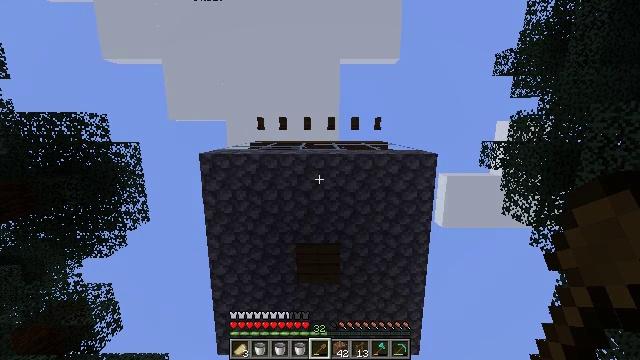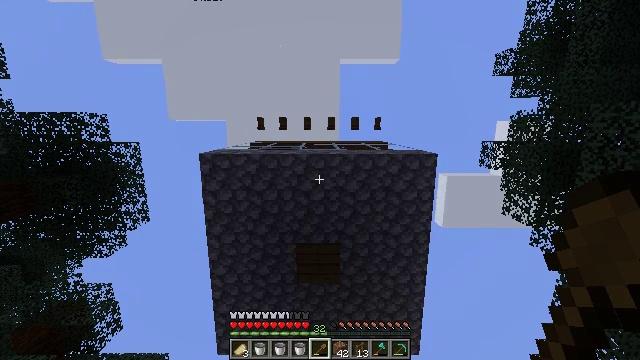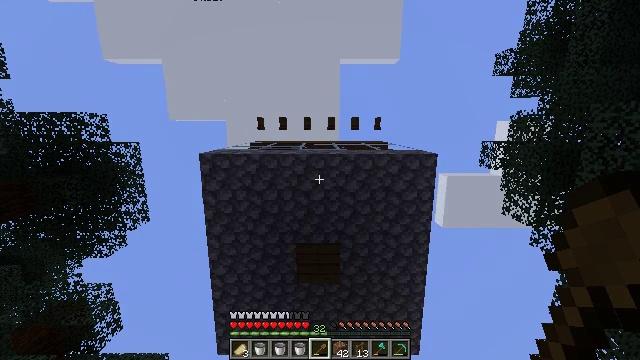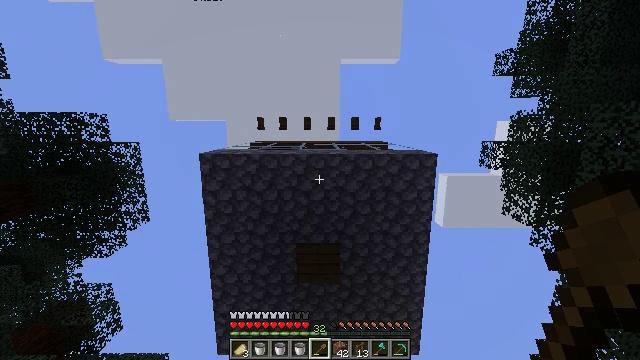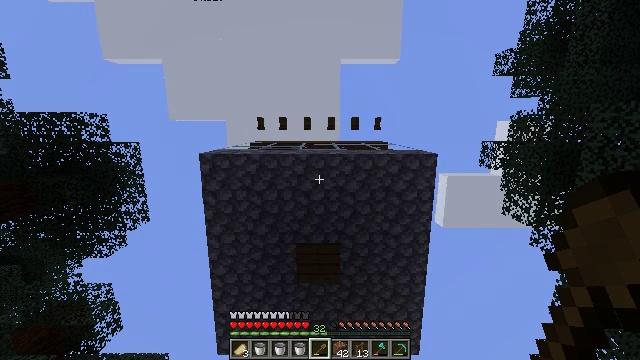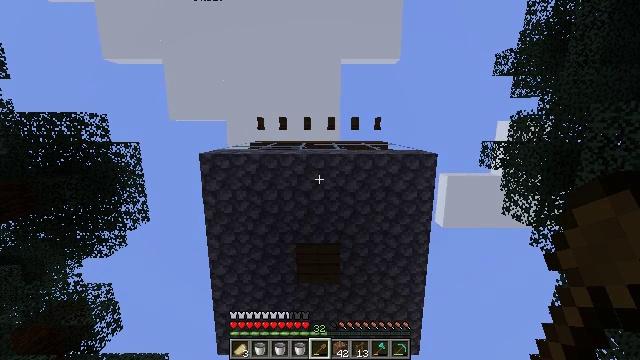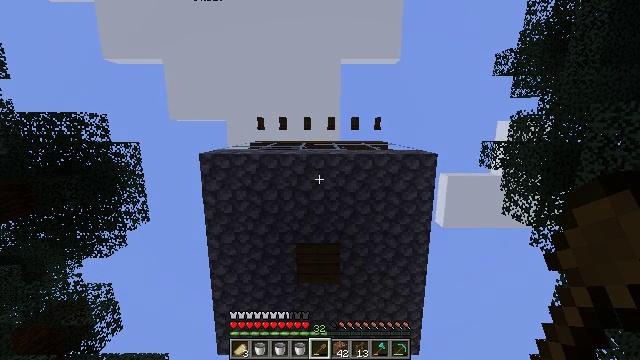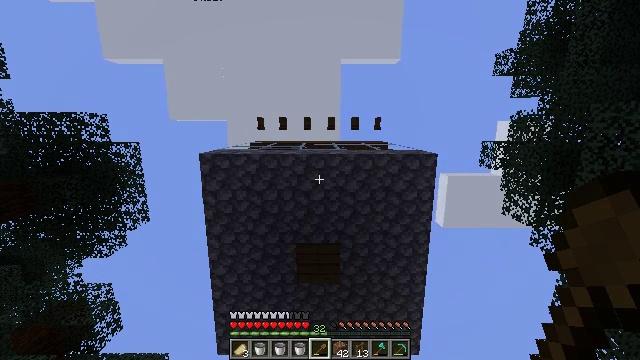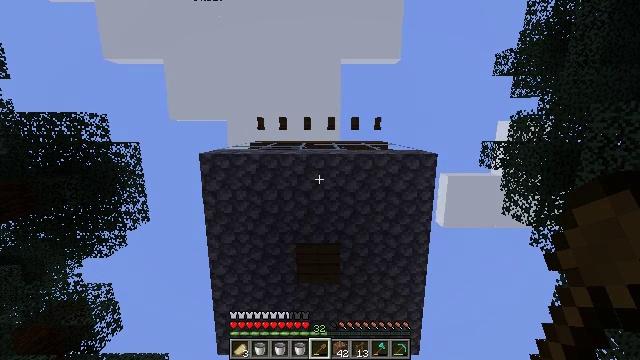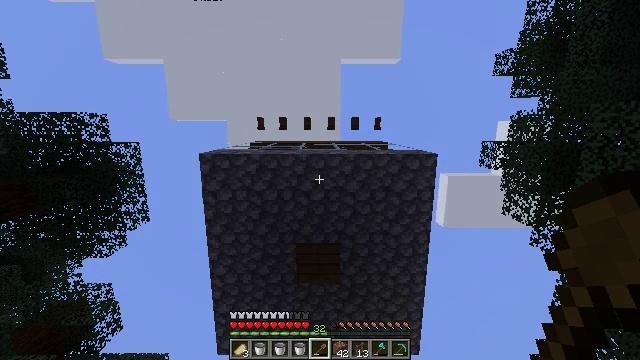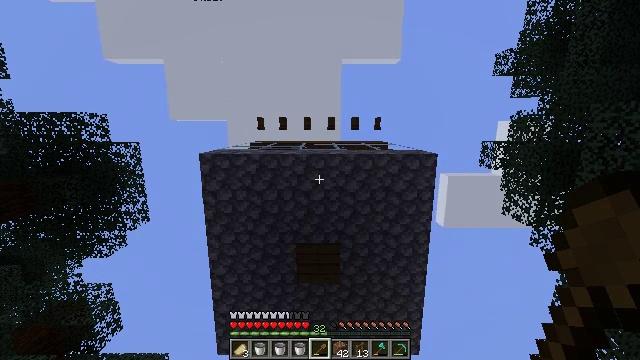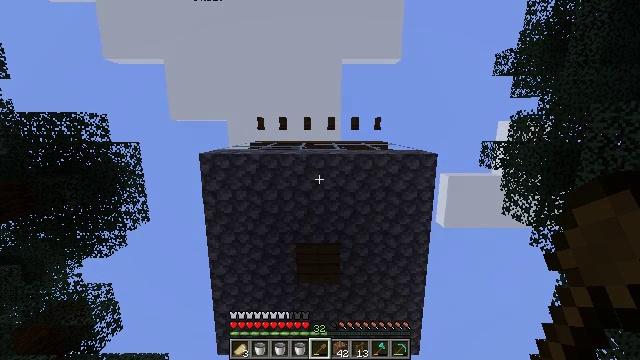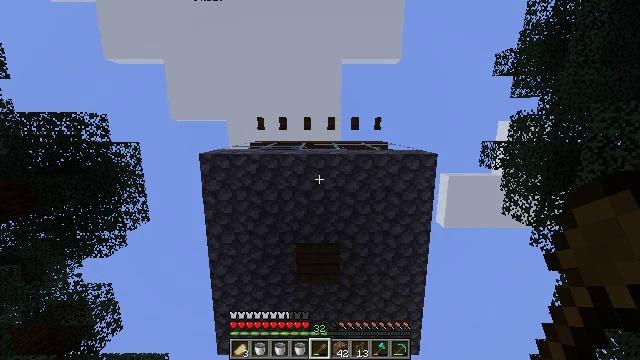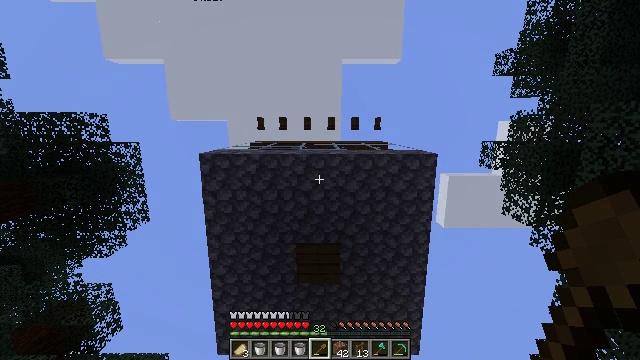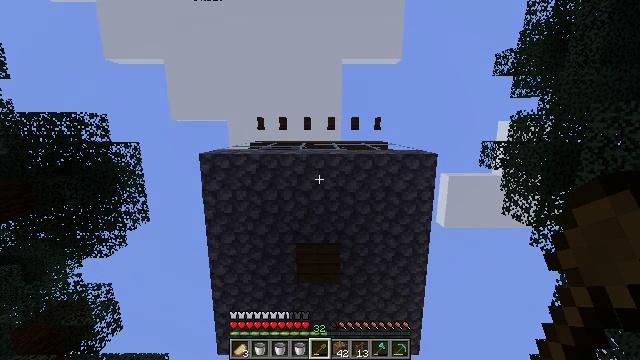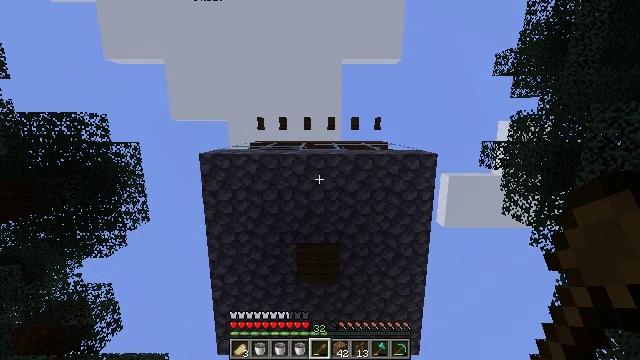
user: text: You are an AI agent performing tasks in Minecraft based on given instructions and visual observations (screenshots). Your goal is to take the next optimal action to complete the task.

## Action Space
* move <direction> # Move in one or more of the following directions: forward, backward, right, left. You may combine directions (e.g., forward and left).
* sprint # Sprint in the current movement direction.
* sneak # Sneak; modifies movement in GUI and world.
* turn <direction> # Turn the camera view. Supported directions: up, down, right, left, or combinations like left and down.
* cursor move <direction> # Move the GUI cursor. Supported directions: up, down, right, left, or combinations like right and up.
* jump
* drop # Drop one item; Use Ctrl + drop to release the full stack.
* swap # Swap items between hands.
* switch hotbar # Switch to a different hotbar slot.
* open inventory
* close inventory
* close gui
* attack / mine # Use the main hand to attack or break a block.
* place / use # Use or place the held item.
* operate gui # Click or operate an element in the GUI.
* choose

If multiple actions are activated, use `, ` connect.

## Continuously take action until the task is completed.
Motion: motion action
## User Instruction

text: Break the potato plant to gather potatoes.
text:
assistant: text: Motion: no_op
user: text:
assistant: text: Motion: no_op
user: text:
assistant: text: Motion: no_op
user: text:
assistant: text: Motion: no_op
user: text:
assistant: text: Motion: no_op
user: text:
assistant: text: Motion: no_op
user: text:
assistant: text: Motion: no_op
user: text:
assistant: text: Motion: no_op
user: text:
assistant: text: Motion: no_op
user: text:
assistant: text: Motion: no_op
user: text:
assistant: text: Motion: no_op
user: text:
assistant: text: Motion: no_op
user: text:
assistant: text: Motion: no_op
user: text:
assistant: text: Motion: no_op
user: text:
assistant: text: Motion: no_op
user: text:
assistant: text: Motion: no_op
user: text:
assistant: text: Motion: no_op
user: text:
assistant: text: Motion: no_op
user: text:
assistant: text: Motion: no_op
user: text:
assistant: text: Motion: no_op
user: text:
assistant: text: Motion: no_op
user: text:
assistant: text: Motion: no_op
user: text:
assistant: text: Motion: no_op
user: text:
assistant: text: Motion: no_op
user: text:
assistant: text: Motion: no_op
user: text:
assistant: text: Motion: no_op
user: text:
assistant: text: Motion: no_op
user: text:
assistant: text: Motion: no_op
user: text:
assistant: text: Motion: no_op
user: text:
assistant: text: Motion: no_op